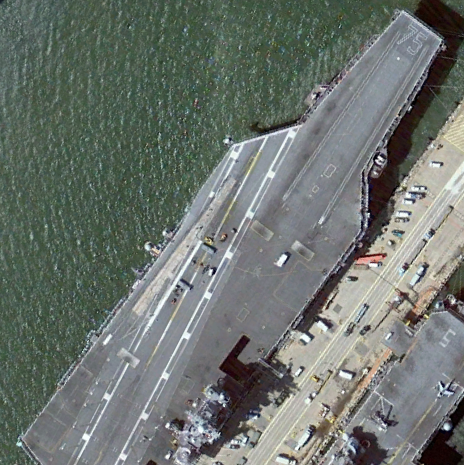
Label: aircraft_carrier